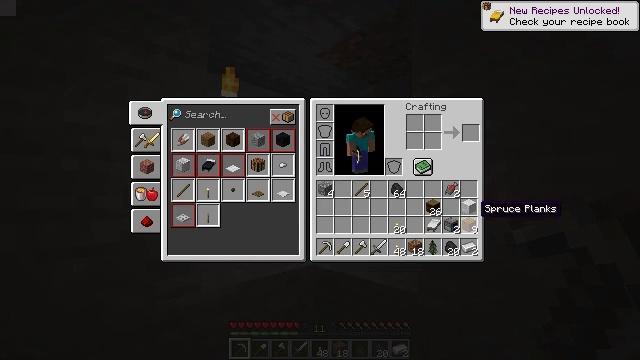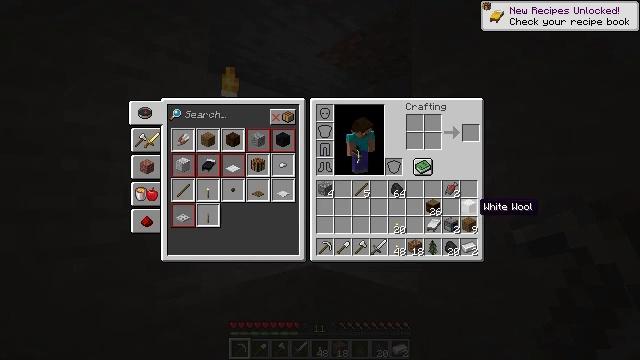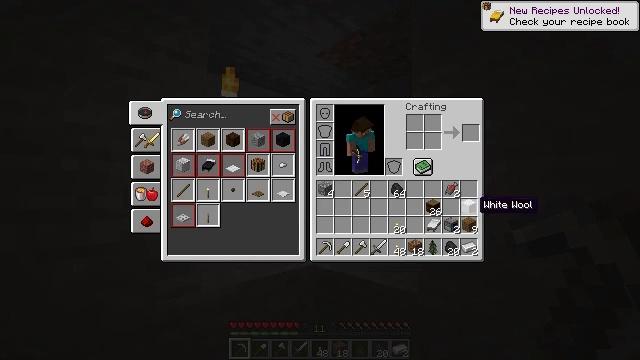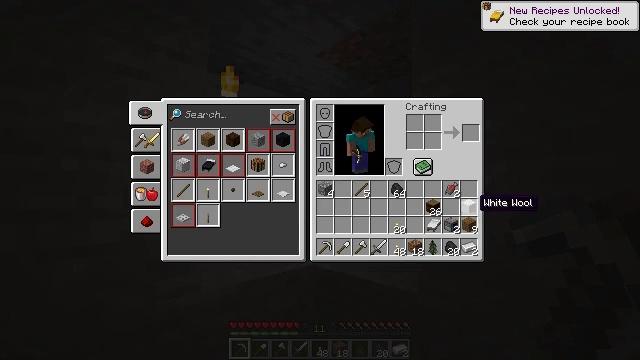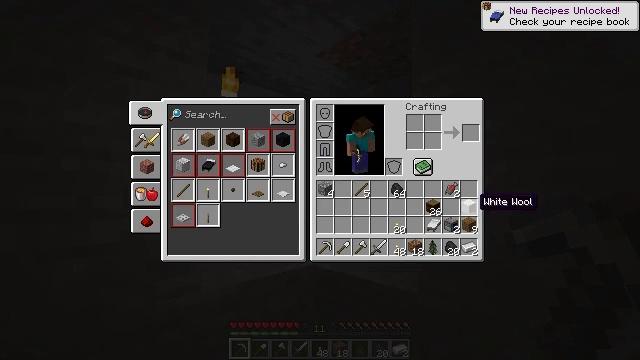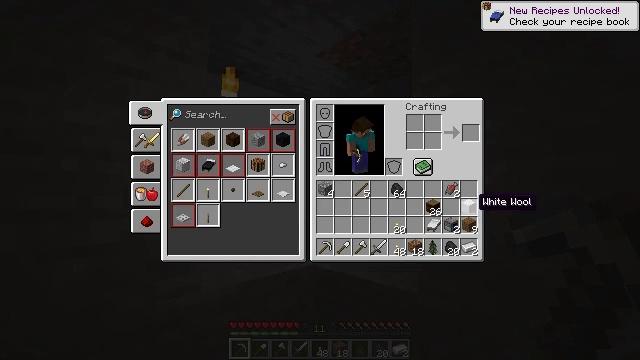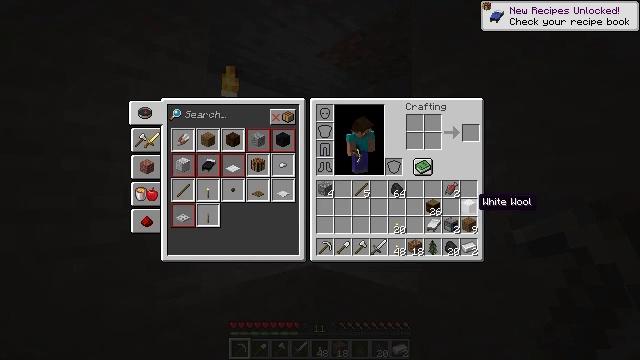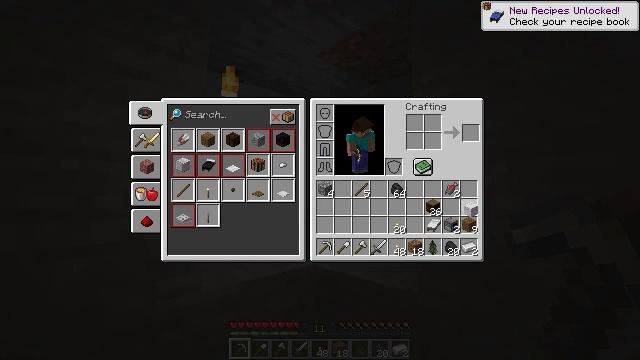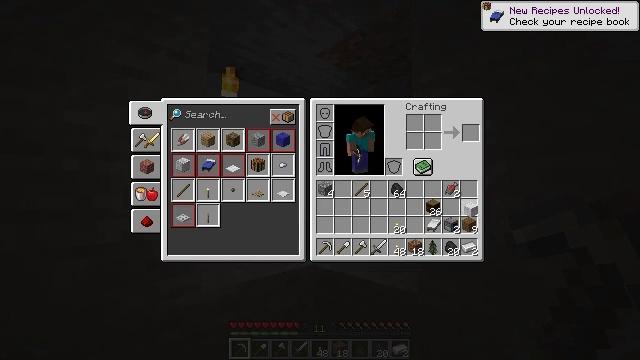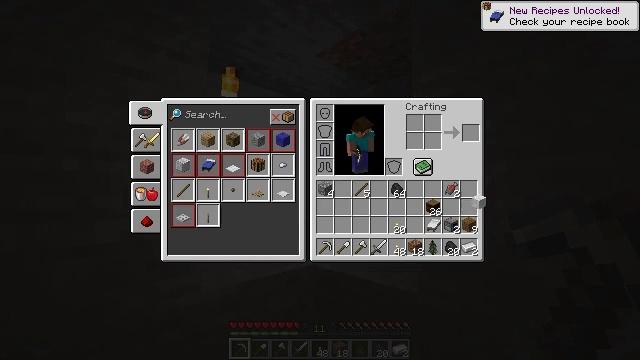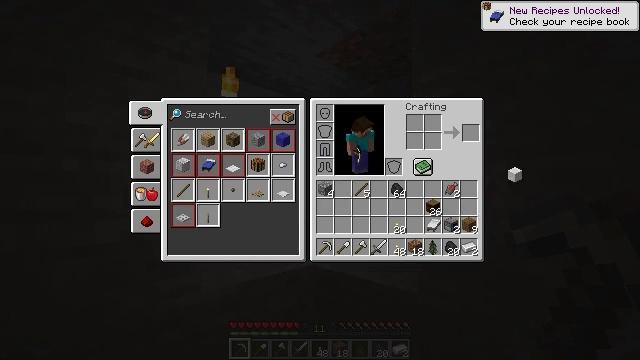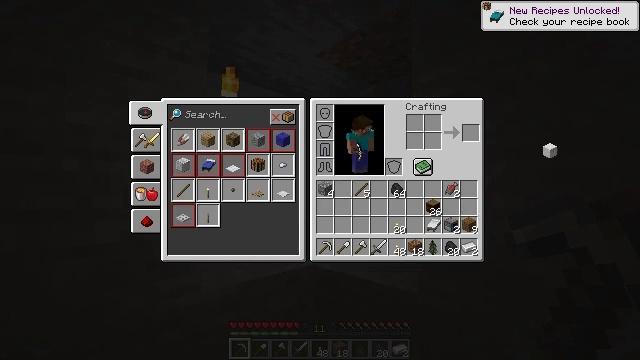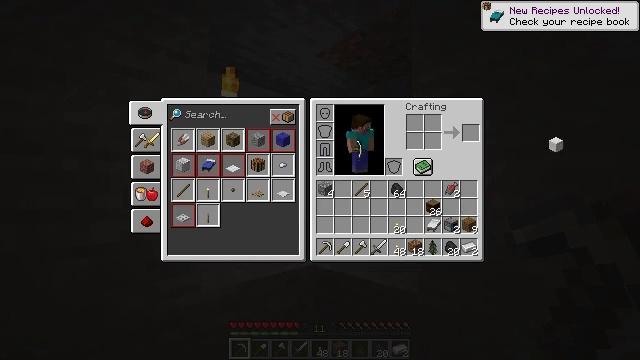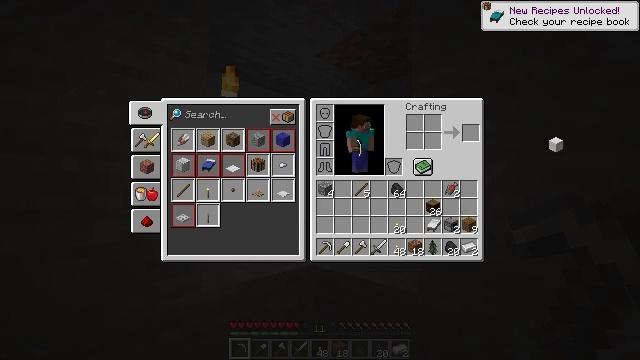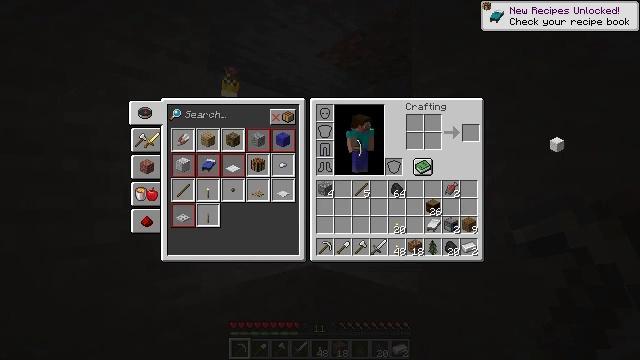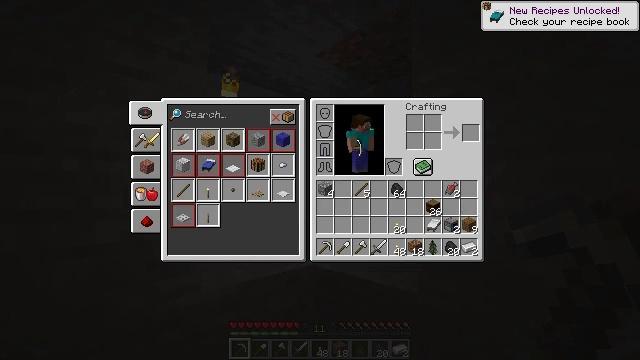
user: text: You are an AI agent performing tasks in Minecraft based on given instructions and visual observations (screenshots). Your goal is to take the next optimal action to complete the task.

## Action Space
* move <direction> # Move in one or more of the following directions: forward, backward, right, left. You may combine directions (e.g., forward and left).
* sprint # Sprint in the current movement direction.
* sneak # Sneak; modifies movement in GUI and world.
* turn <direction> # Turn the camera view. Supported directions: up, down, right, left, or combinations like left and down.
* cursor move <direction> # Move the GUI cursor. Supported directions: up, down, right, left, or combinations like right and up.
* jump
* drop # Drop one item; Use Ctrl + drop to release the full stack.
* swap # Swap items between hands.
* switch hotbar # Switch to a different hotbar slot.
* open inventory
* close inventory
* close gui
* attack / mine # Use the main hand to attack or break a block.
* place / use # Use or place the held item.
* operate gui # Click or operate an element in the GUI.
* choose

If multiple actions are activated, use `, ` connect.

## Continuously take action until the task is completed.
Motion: motion action
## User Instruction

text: Drop a white wool block.
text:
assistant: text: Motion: no_op
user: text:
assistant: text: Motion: no_op
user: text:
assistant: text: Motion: no_op
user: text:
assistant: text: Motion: no_op
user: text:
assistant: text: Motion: no_op
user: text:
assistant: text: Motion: no_op
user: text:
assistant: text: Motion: operate gui
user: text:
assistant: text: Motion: operate gui
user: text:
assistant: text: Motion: cursor move right and up
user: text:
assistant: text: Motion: cursor move right and up
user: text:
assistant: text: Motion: cursor move right and up
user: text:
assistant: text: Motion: operate gui
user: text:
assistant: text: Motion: operate gui
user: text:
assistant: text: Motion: operate gui
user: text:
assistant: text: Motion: no_op
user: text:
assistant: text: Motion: cursor move left and down
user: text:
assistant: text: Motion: cursor move left and down
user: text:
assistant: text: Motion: cursor move left and down
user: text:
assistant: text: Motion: no_op
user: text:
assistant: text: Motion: no_op